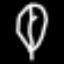
Label: leaf